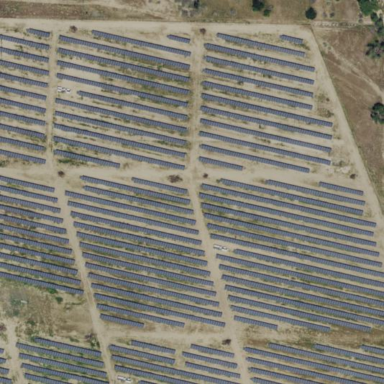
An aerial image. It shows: Solar power plant utilizing photovoltaic technology.